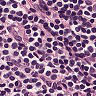
Metastatic tissue present: no